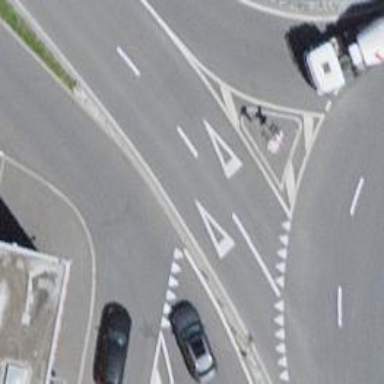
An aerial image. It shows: Unclassified road with asphalt surface. It has designated cycle lane.